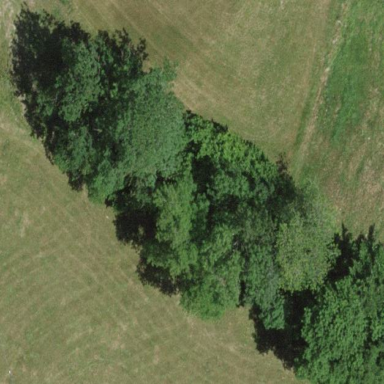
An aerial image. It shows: Forest area.